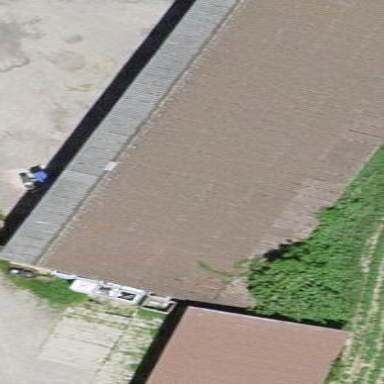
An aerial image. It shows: Group of garages.